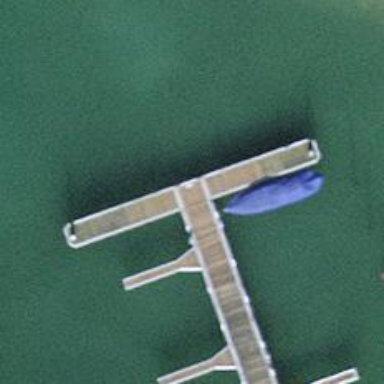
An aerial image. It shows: Man-made pier.